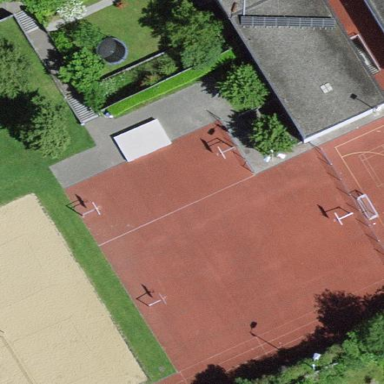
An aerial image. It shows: Multi-sport pitch with tartan surface.